Aerial crown-view tile of a tropical tree (Barro Colorado Island, Panama), acquired 20240813:
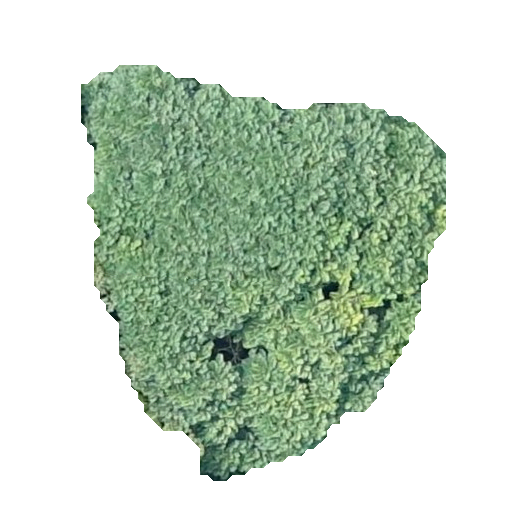
Species: Jacaranda copaia
GBIF accepted scientific name: Jacaranda copaia
Crown area: 163.32 m²